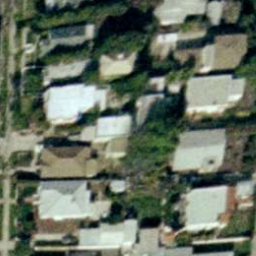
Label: denseresidential